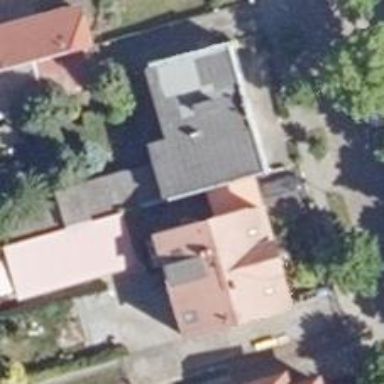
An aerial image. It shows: Veterinary facility.